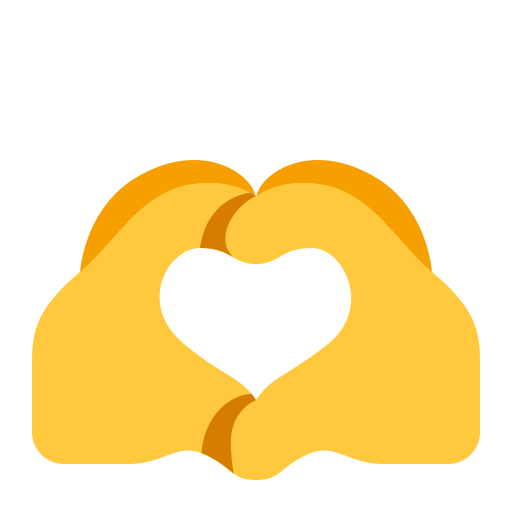
heart hands flat default